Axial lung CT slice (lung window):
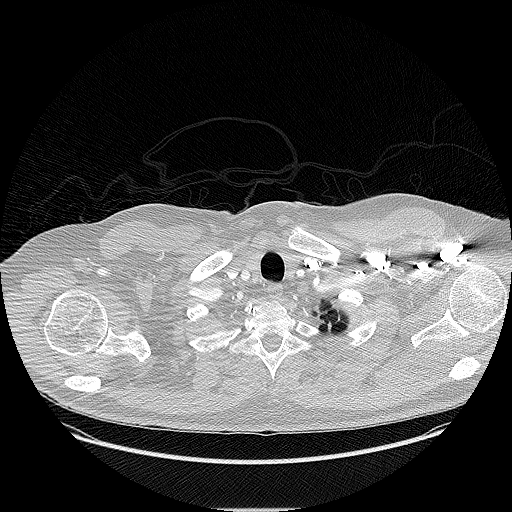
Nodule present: no